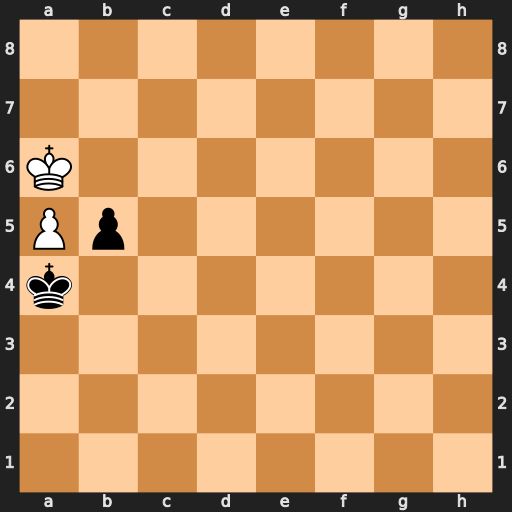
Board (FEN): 8/8/K7/Pp6/k7/8/8/8
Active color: w
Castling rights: -
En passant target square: -
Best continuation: Kb6 b4 a6 b3 a7 b2 a8=Q+